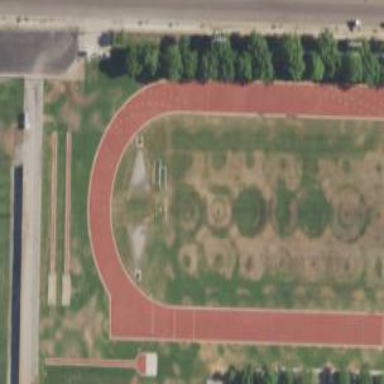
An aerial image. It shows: Track located within leisure land area.